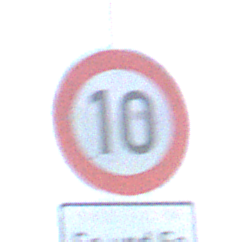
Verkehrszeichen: Geschwindigkeit10
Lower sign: ZeitangabenMitBeschraenkungAufWochentage8
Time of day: SunriseSunset
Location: Outdoor (RoadRail)
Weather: Clear
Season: NotSpecified
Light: Natural